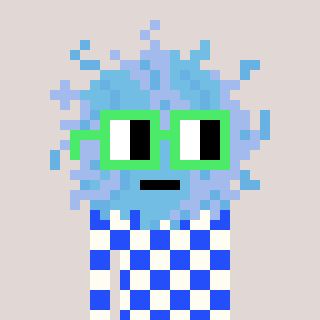
a pixel art character with square light green glasses, a lint-shaped head and a grayscale-colored body on a warm background